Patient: sex F, age 58
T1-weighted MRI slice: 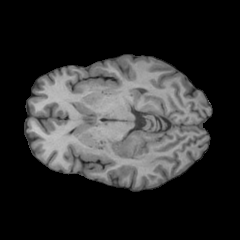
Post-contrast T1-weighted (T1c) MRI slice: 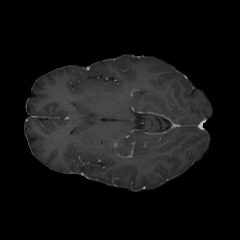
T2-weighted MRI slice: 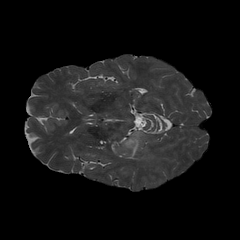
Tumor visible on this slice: yes
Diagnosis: Glioblastoma, IDH-wildtype
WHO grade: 4